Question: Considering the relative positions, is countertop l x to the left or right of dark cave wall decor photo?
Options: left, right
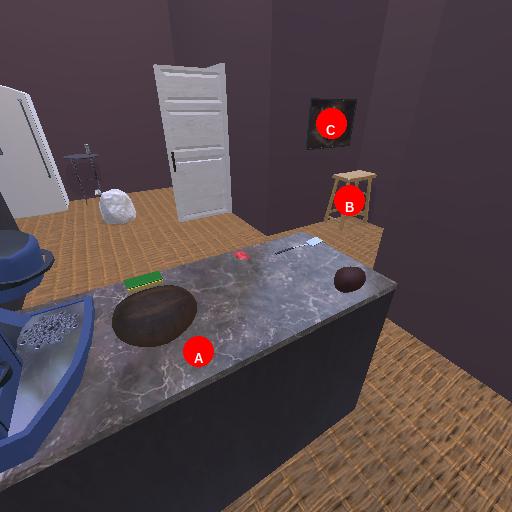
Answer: left